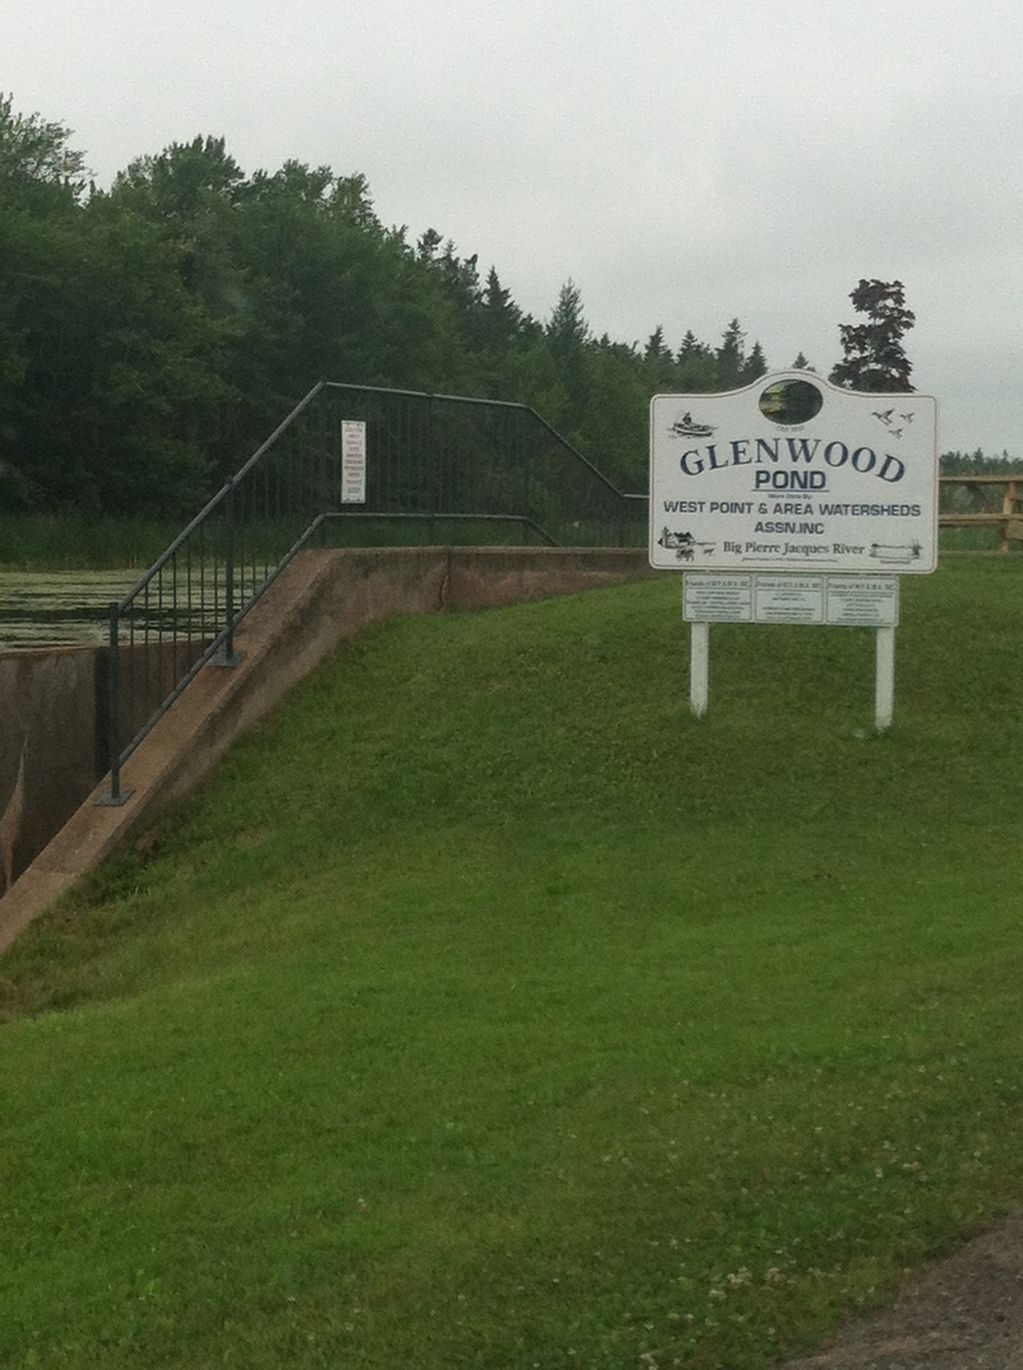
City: charlottetown